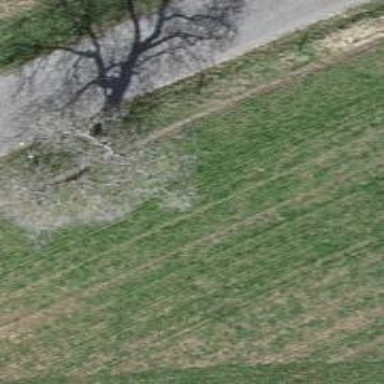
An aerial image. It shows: Beautiful tree in nature.